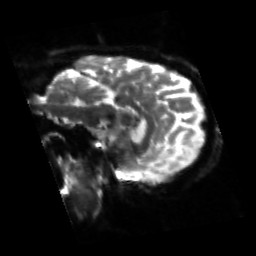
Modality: sbref
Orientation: sagittal
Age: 56
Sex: female
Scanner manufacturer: siemens
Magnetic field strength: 3 T
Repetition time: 4.71 s
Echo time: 0.0906 s